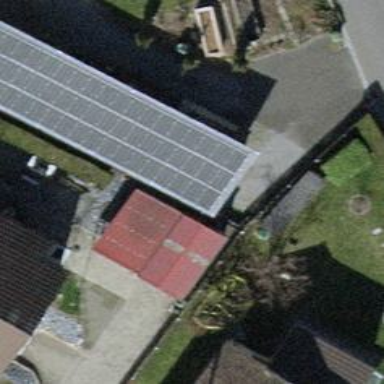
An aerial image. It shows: Shed.